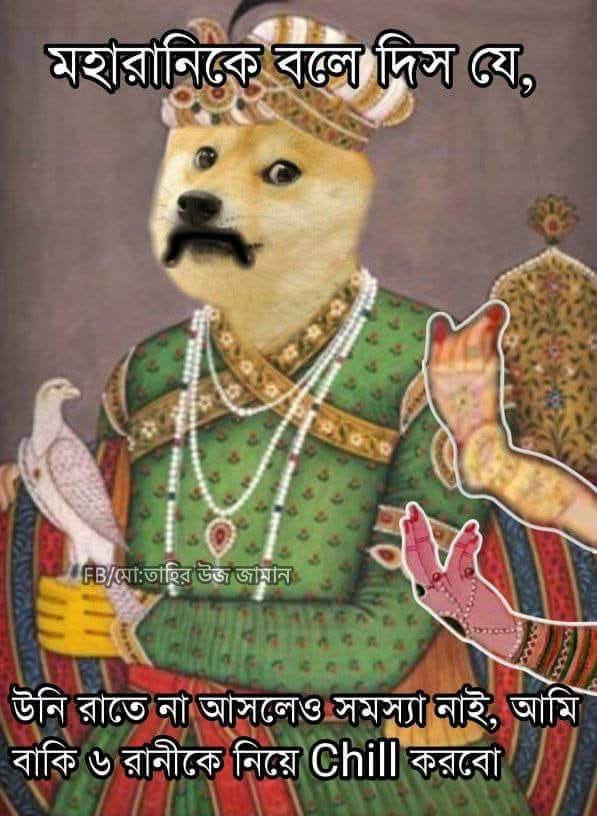
Text: মহারানিকে বলে দিস যে,
উনি রাতে না আসলেও সমস্যা নাই, আমি বাকি ৬ রানীকে নিয়ে Chill করবো

Label: Non Hate